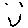
Label: smiley face